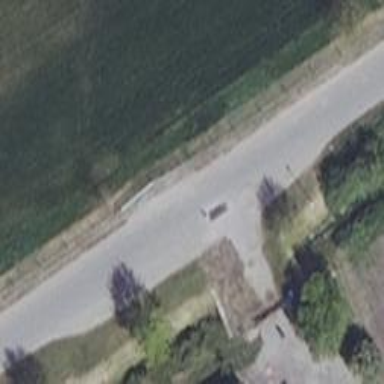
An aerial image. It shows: Passing place on the road.